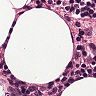
Metastatic tissue present: no